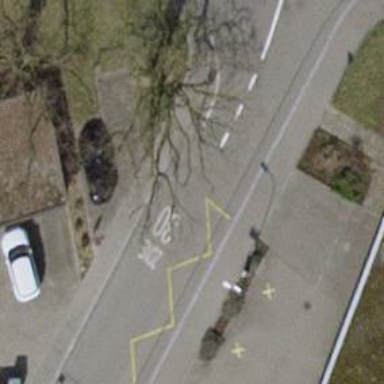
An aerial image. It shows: Public transport stop position.